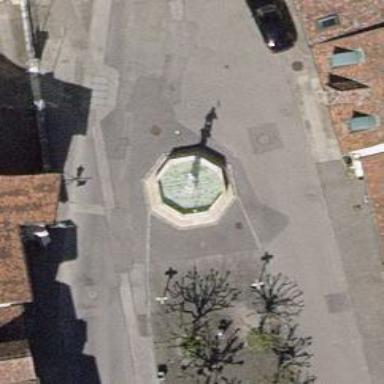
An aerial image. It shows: Beautiful fountain.